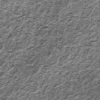
Label: not_dusty